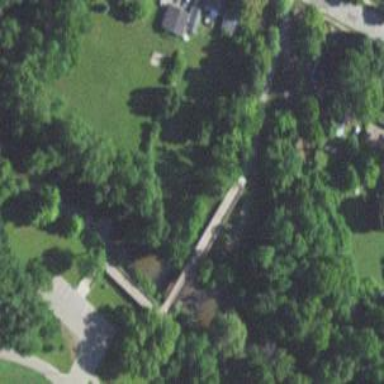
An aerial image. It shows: Path on bridge.